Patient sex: F
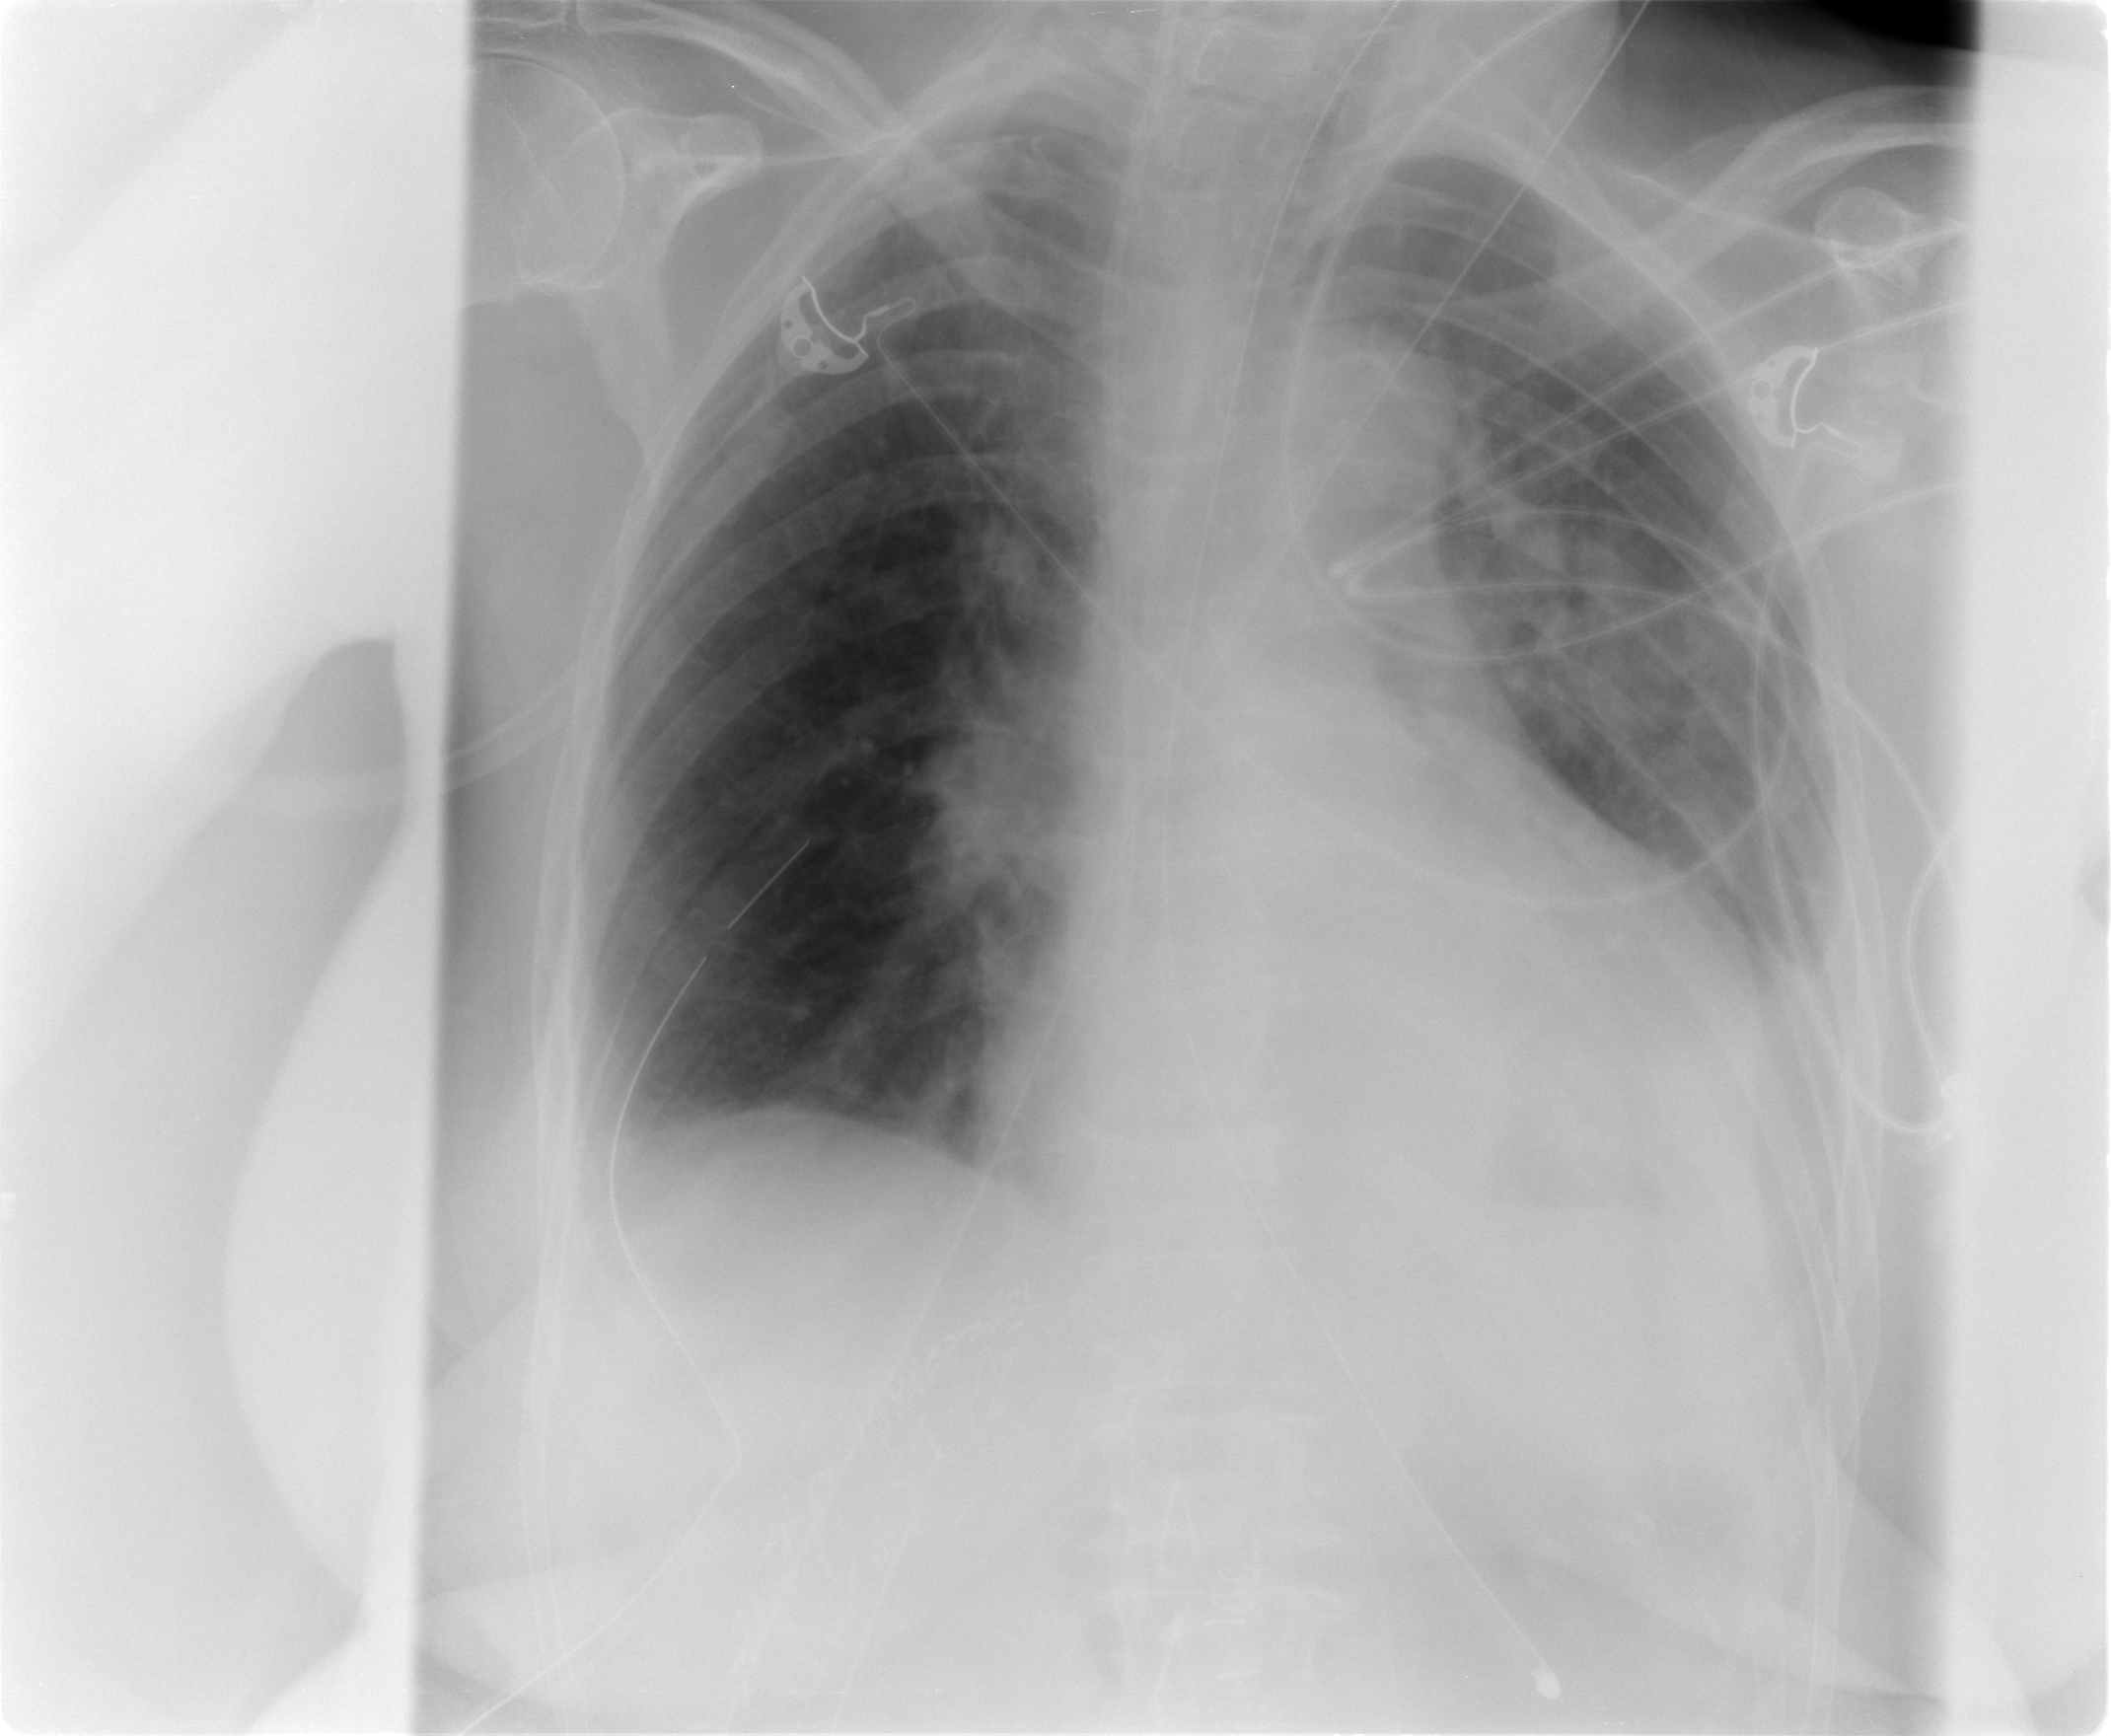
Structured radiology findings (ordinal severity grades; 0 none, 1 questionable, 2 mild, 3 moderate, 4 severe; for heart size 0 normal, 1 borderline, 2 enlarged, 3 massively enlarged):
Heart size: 2
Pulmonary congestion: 2
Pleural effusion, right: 0
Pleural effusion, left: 2
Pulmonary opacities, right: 0
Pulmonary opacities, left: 0
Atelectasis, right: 0
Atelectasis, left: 2